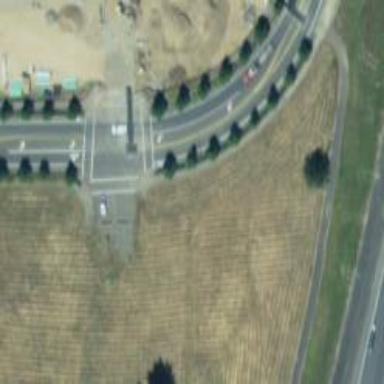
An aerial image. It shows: Left sidewalk along asphalt tertiary road.